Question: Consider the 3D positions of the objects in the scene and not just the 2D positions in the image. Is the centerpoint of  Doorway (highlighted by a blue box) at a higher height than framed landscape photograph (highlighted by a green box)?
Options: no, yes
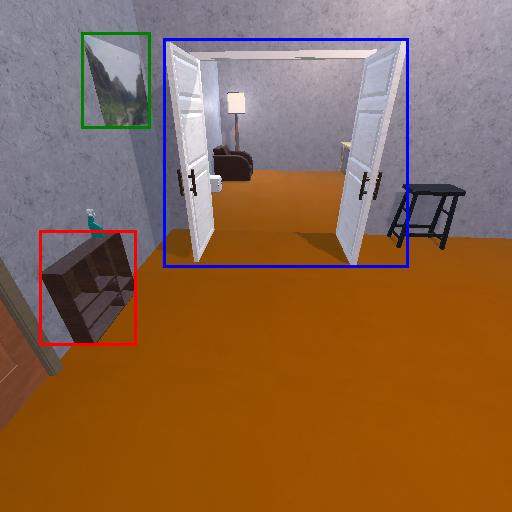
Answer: no